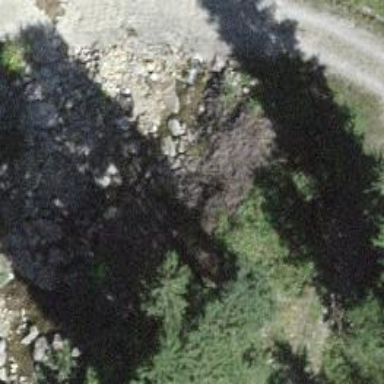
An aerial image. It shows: Culvert tunnel.